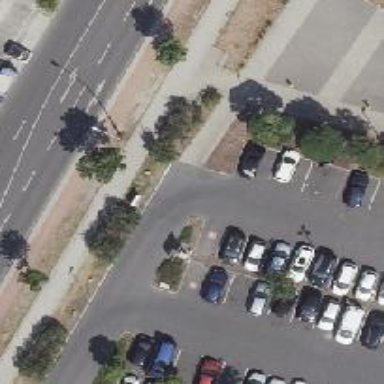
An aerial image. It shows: Asphalt road designated for service vehicles.